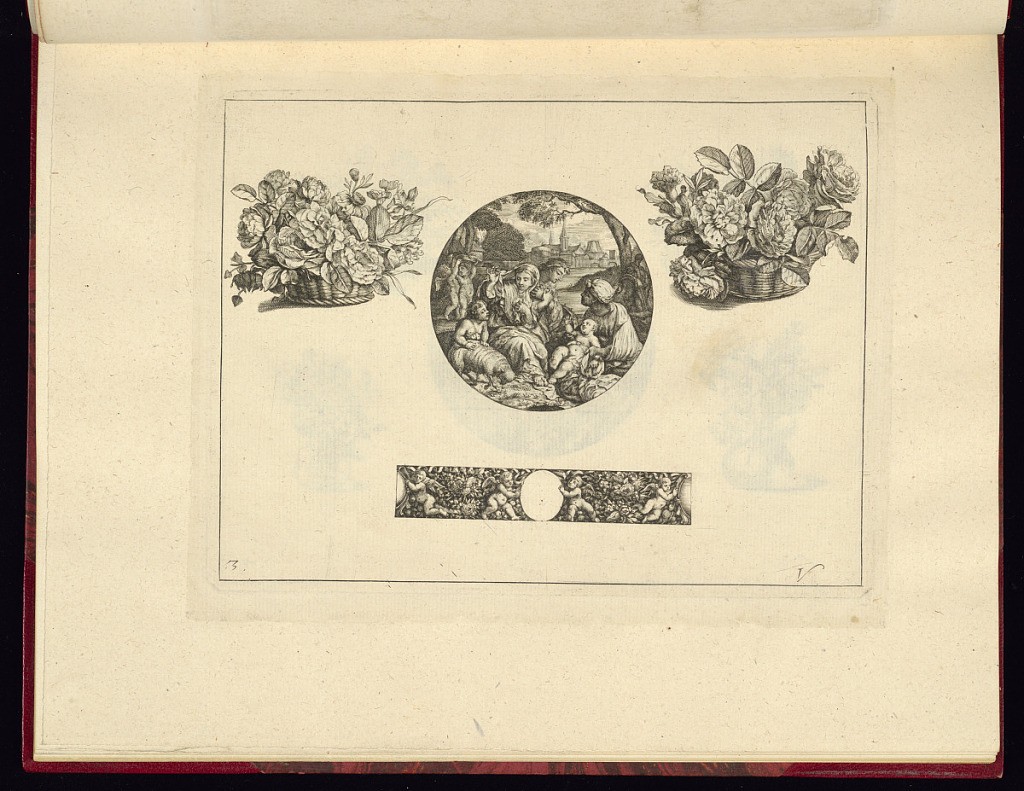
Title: Designs for a Watchcase Lid or Medallion, Baskets of Flowers, and a Frieze
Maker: Jacques Vauquer, French, 1621–1686
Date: ca. 1660-70
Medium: Engraving on laid paper
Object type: Print
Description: An ornament print with a central design for a medallion or the lid of a circular watchcase with a scene depicting three seated figures, a baby, and a young child in a landscape.  Two white women (or a woman and a long-haired man) sit to the left, facing a black woman holding a white baby in her lap, another child, to the left is leaning on a lamb. The figures sit within a landscape, a church and buildings in the background. Two winged putti in the background hold a basket above their heads. This is probably depicting a Biblical scene, either the Rest on the Flight into Egypt with the figures representing Mary, Joseph, Jesus, and possibly his nurse Salome; or Mary and her mother Anne, baby Jesus and the young Saint John the Baptiste, represented with his lamb. The design is flanked by two baskets of flowers and a frieze below featuring putti, cartouches, ribbons, leaves, and flowers. The plate is numbered and signed.